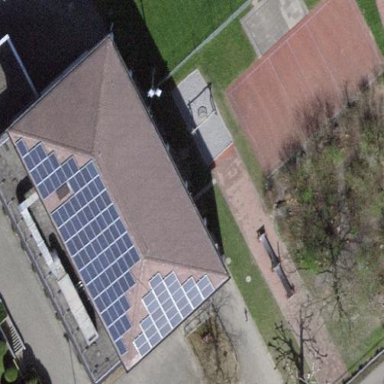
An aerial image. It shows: Sports hall building.